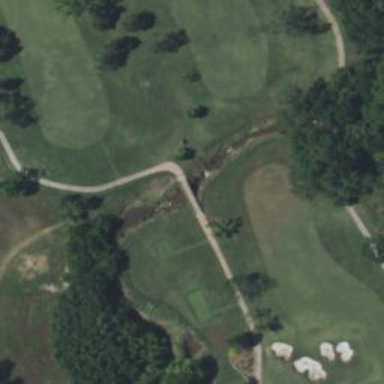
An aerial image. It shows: Service road on bridge designed for golf cartpath.